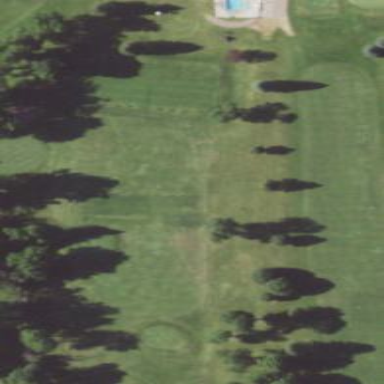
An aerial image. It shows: Driving range for golf on grass.